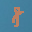
Label: 8